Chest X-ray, AP view. Patient: 82 years old, sex F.
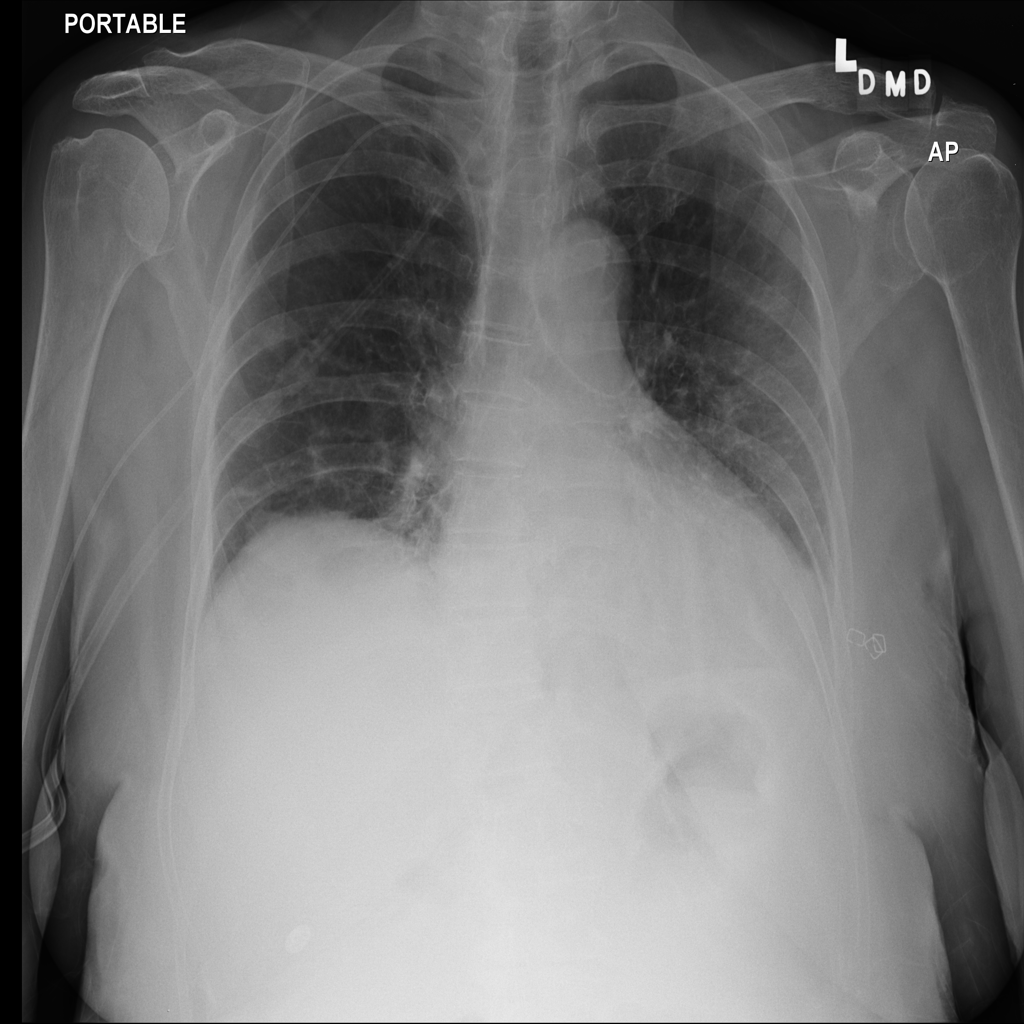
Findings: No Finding